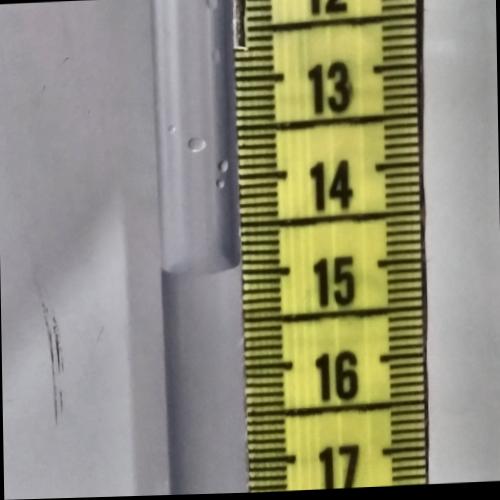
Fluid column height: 14.9 cm